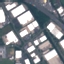
Label: Industrial